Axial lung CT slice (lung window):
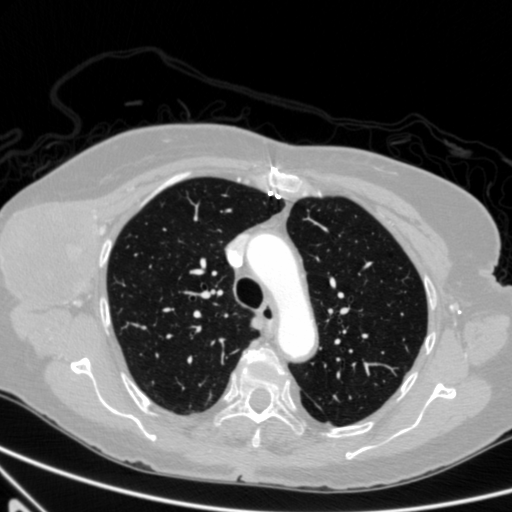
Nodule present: no